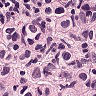
Metastatic tissue present: yes